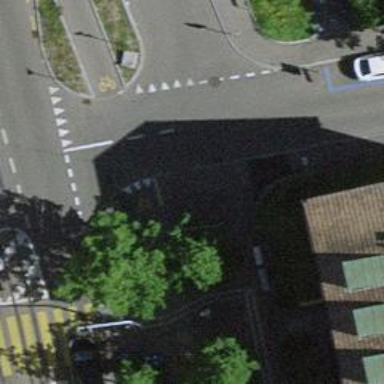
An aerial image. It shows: Residential road with asphalt surface and sidewalks on both sides.